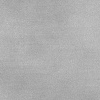
Atmospheric dust classification: dusty